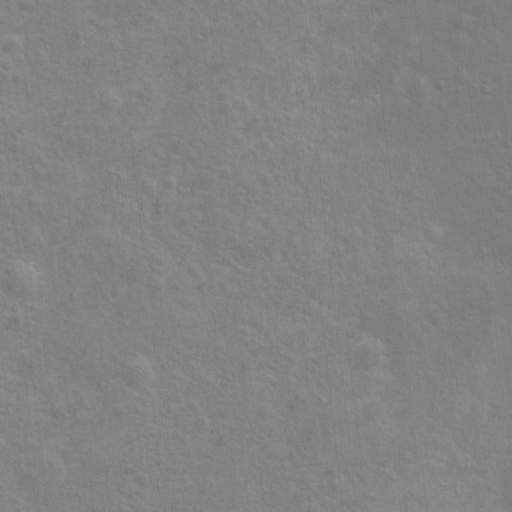
Classes present: Background